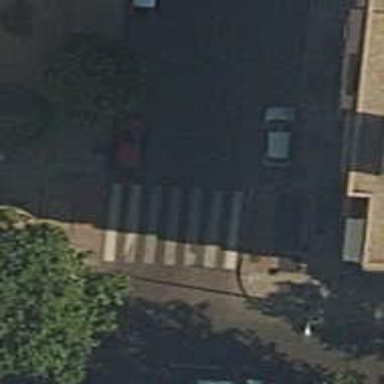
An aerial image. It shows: Uncontrolled zebra crossing on the road.